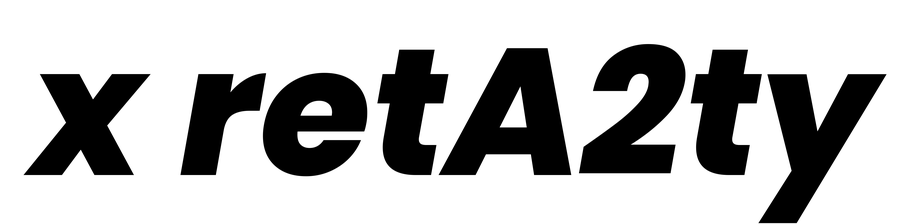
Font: Poppins-ExtraBoldItalic